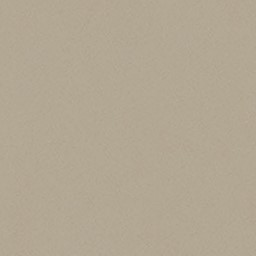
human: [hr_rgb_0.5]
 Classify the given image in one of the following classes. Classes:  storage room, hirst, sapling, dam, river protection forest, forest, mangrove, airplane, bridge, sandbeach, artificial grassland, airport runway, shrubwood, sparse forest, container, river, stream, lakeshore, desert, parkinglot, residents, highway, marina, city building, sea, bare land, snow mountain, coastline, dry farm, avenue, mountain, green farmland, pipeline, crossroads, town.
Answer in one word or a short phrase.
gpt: desert